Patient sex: M
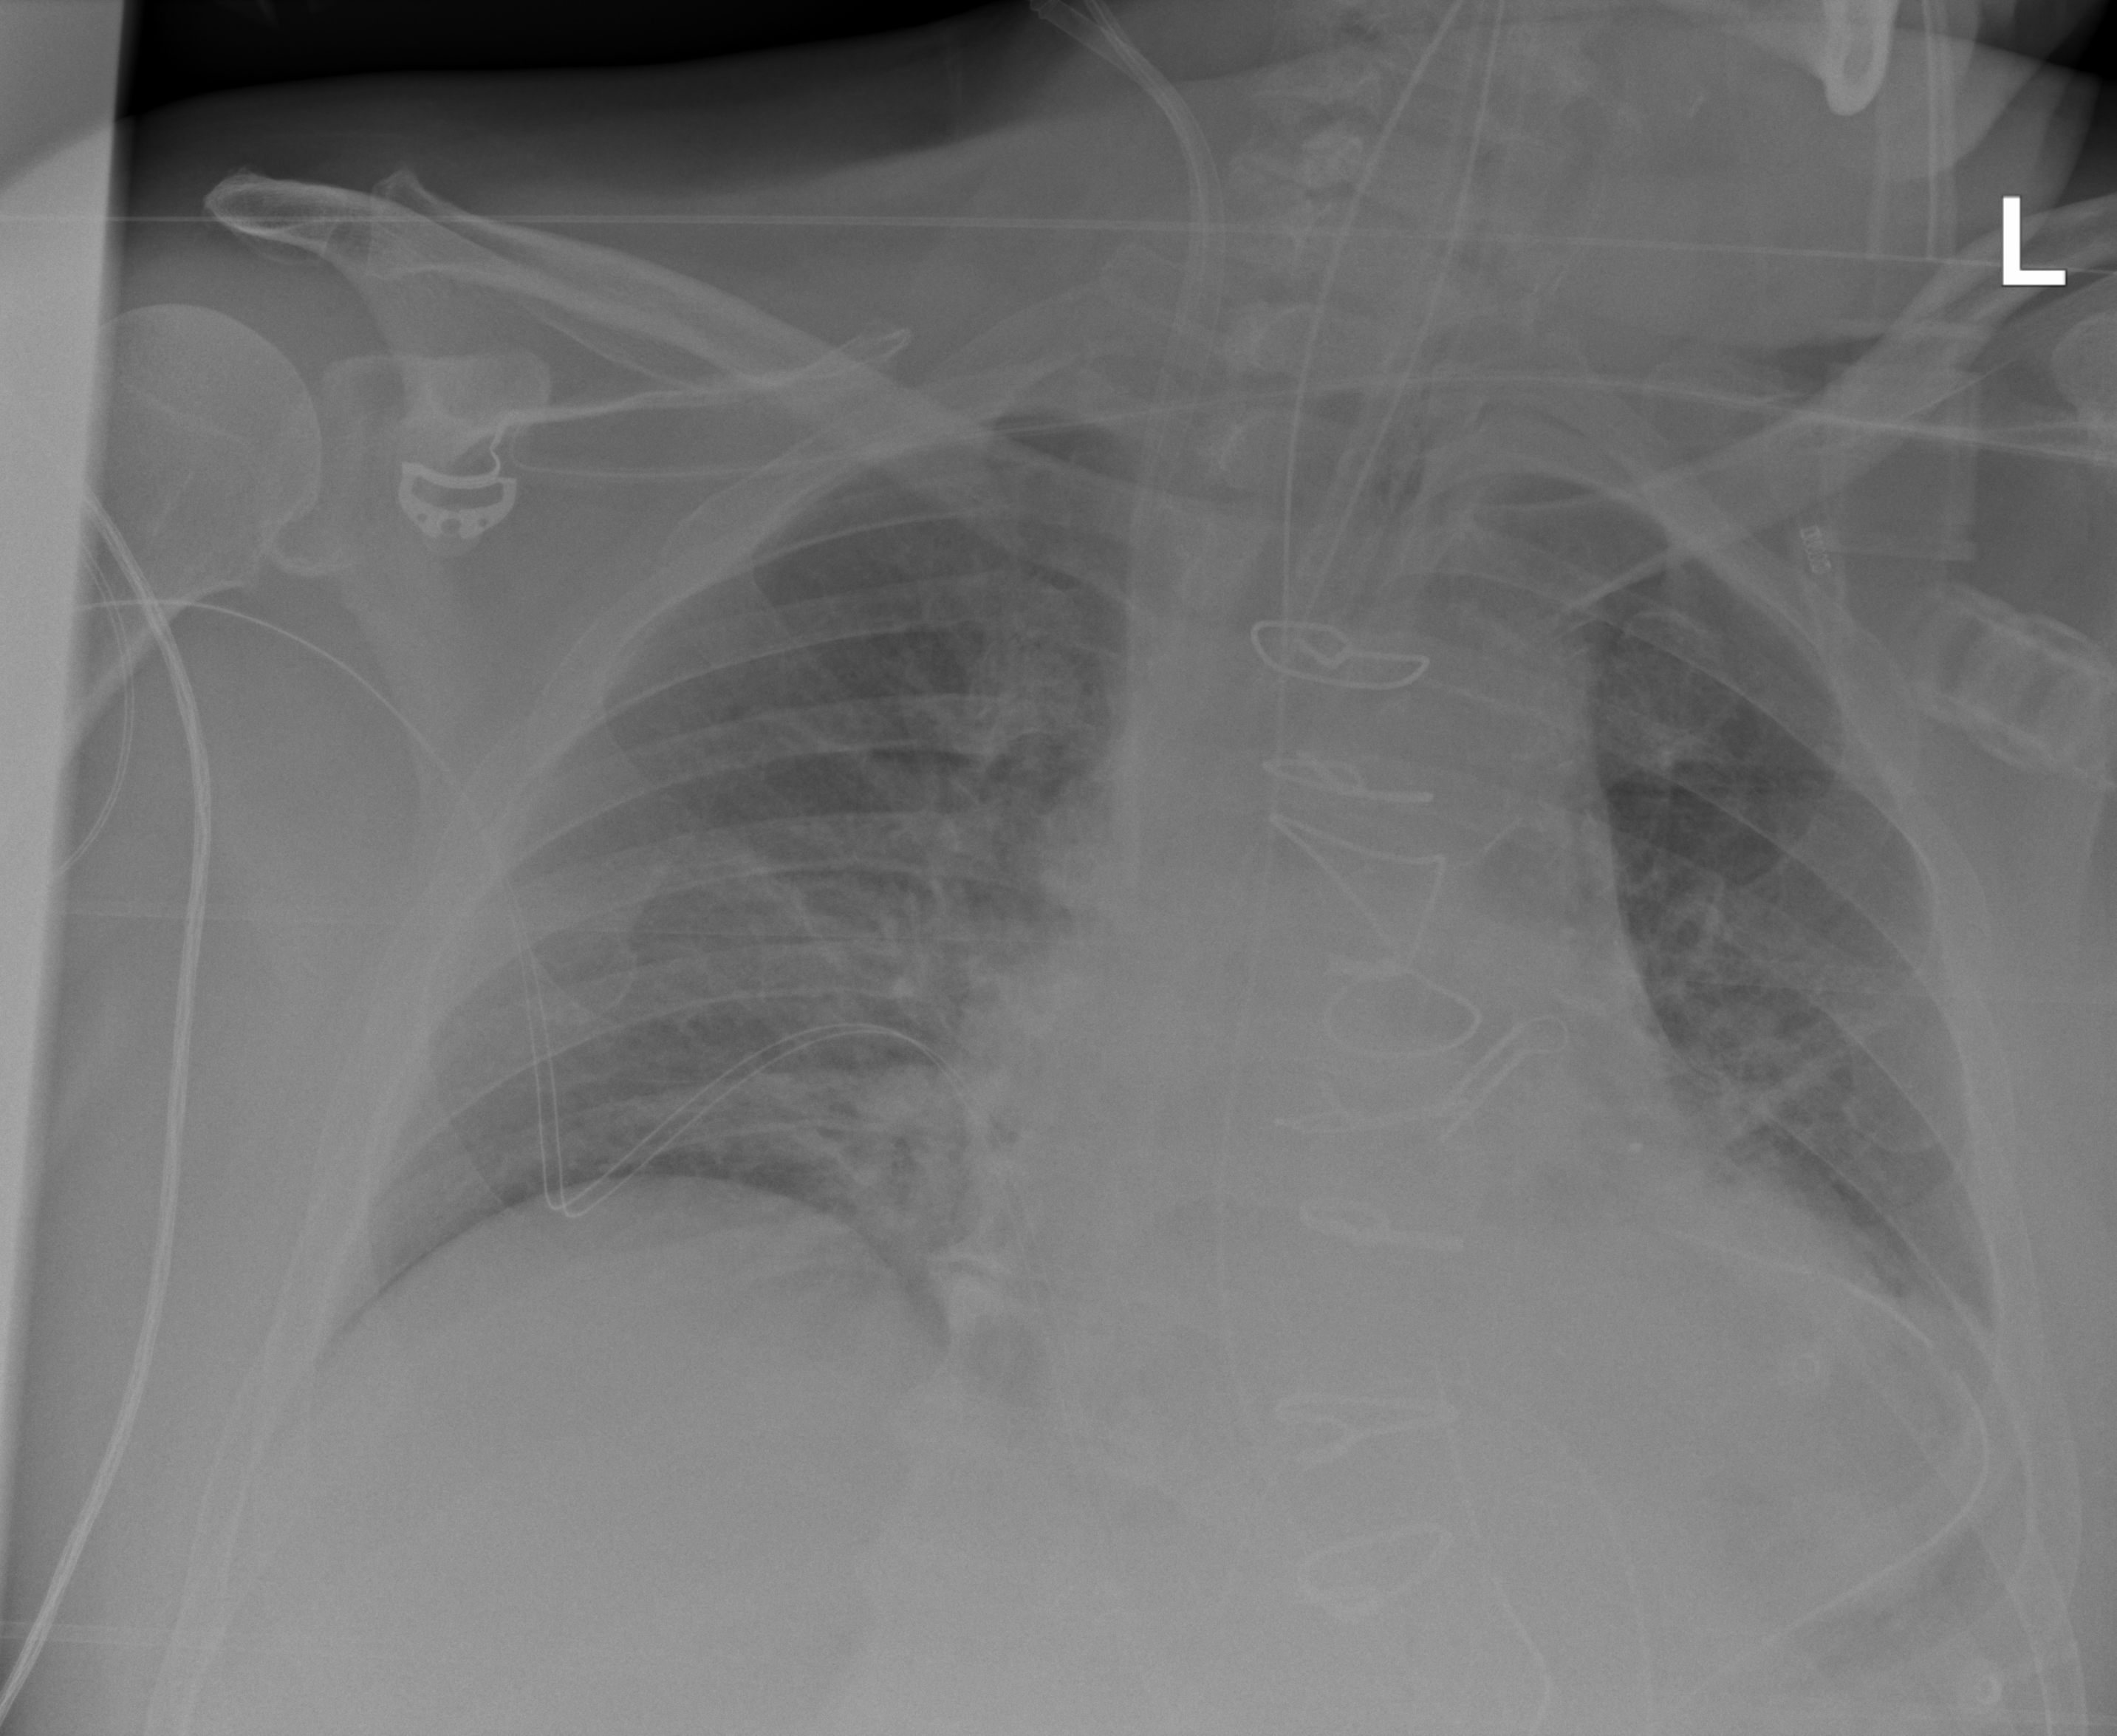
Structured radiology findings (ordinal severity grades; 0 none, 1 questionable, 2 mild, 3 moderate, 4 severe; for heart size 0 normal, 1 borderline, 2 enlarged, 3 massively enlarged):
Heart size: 2
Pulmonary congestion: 2
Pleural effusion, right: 0
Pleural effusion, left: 2
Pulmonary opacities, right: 1
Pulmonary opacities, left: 1
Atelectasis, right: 2
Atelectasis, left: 2